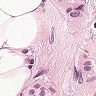
Metastatic tissue present: yes